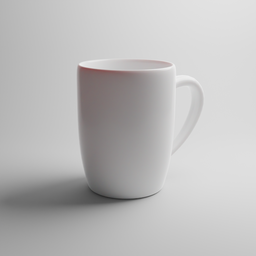
Label: tools